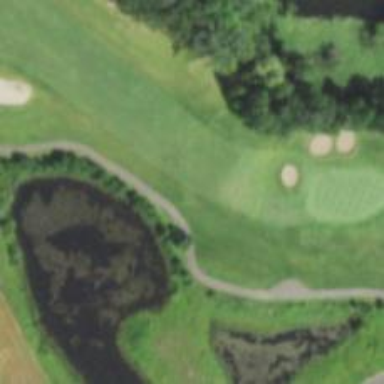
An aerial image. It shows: Water hazard on golf course. The hazard is natural water feature.